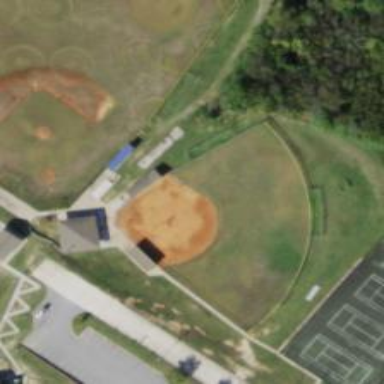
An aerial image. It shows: Baseball pitch for leisure land.